Question: I have to modify a search in the home page of a site. The code is written in Ruby language and used "Rails" frame work.
***Image******

Here, there is already an option for search with mail id. But there is an id field too. Need to implement multiple search.
Already written code of "view" (MVC architecture):-
'''
<form action="/users/search" method="POST">
<label for="email">Email</label>
<input type="text" name="email" />&nbsp;
<input type="submit" name="search" value="Search" />
<input type="hidden" name="authenticity_token" value="<%= form_authenticity_token %>" />
</form>
'''
Already written code of its "controller" (MVC architecture):-
'''
def search
@users = User.paginate(
:conditions => ["email LIKE ?", '%' + params[:email] + '%'],
:page => params[:page], :per_page => 25,
:order => params[:order].nil? ?
:email : params[:order].gsub('-', ' ')
)
if @users.length == 1
redirect_to edit_user_path(@users.first)
else
render "index"
end
end
'''
- Please help me to in controller file satisfying these:-- Search with id- -
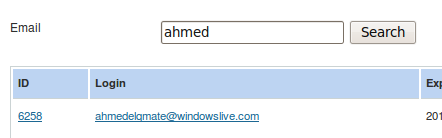
Answer: In the view section
'''
<form action="/users/search" method="POST">
<label for="email">Email</label>
<input type="text" name="email" />&nbsp;
<label for="user_id">ID</label>
<input type="text" name="user_id" />&nbsp;
<input type="submit" name="search" value="Search" />
<input type="hidden" name="authenticity_token" value="<%= form_authenticity_token %>" />
</form>
'''
In the search action
'''
@users = User.paginate(
:conditions => ["email LIKE ? or id = ?", '%' + params[:email] + '%', params[:user_id]],
:page => params[:page], :per_page => 25,
:order => params[:order].nil? ?
:email : params[:order].gsub('-', ' ')
)
'''
it will search the records with id, email and id or email.